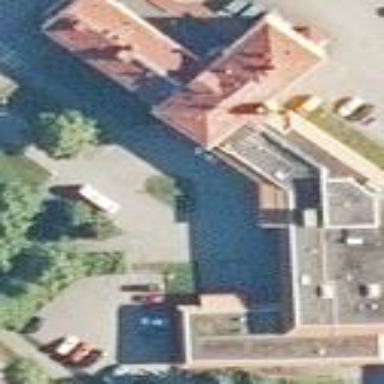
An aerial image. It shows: Hospital building.